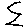
Label: zigzag